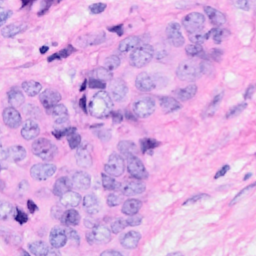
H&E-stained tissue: Breast